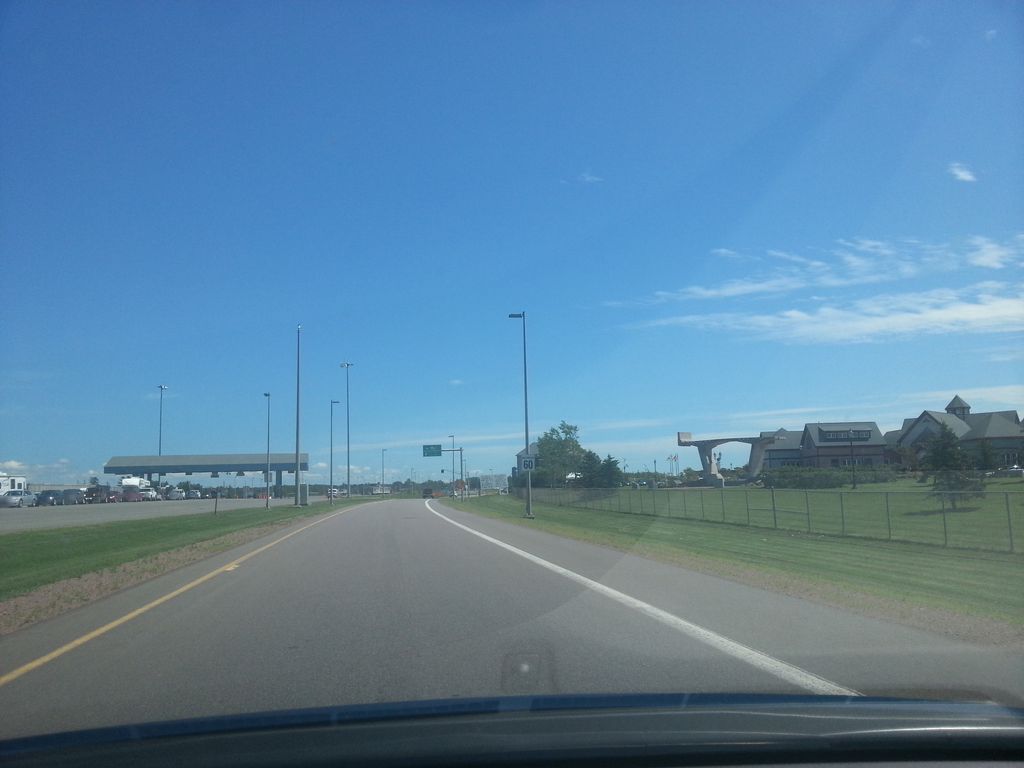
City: charlottetown